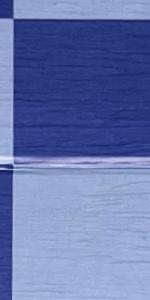
Label: Empty